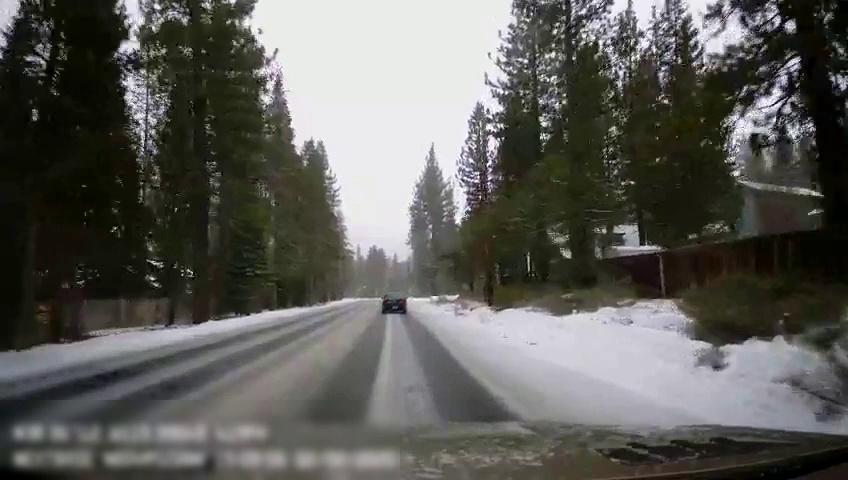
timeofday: Day
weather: Snowy
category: Drivable Space
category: Vehicles | Car
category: Lanes | Current Lane